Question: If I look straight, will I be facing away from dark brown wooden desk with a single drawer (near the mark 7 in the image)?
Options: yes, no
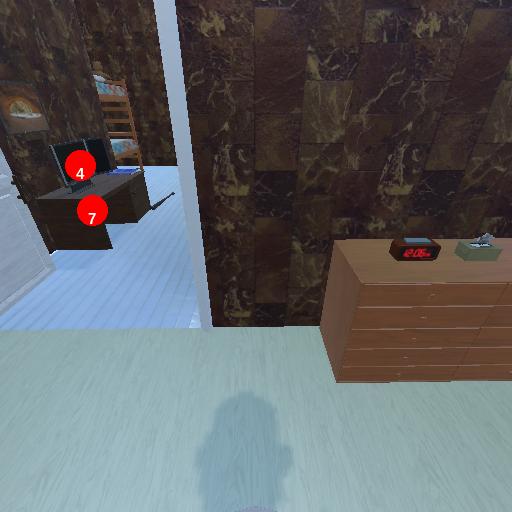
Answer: yes